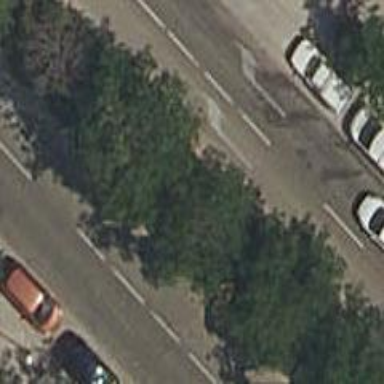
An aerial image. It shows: Kerb barrier surrounding grassy area.